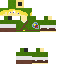
A male human skin with medium skin, wearing blonde long hair dressed in a green hoodie and brown pants, featuring a closed mouth.